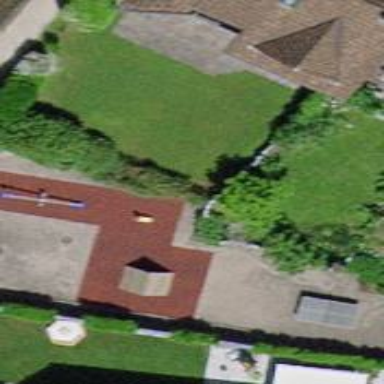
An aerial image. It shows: Springy playground.